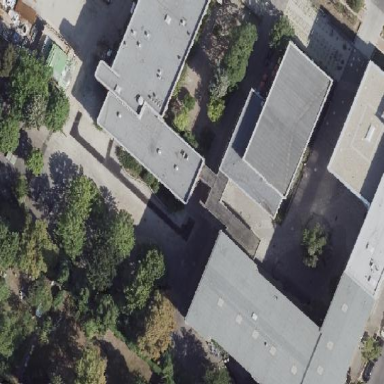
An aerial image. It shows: School.